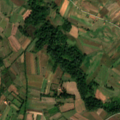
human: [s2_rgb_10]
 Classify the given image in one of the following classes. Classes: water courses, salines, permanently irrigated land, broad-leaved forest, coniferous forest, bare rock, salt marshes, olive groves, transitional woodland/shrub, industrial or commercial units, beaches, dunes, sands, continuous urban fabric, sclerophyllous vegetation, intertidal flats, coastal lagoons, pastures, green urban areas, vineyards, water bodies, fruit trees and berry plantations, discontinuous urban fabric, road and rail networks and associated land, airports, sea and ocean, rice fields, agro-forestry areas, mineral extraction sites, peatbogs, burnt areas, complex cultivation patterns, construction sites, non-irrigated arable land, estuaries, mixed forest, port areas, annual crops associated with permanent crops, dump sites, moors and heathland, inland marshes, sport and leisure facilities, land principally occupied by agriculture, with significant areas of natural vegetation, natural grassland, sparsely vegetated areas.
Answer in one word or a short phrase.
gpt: complex cultivation patterns, land principally occupied by agriculture, with significant areas of natural vegetation, broad-leaved forest